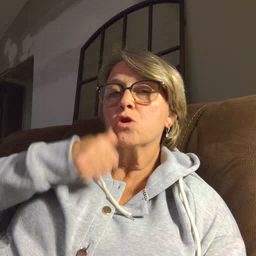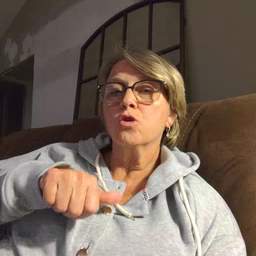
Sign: girl